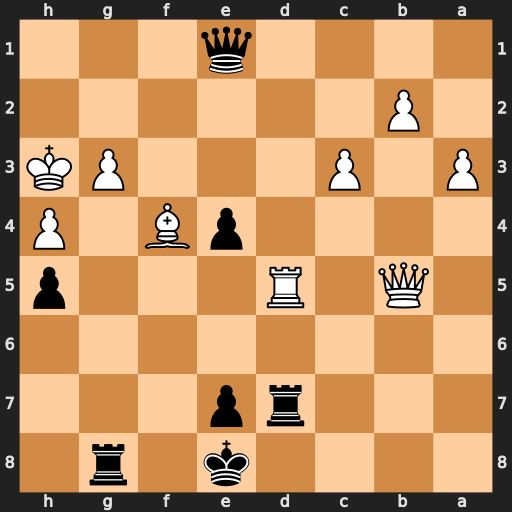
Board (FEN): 4k1r1/3rp3/8/1Q1R3p/4pB1P/P1P3PK/1P6/4q3
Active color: b
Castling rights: -
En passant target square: -
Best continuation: Qh1#